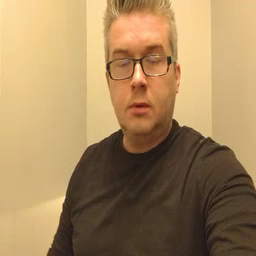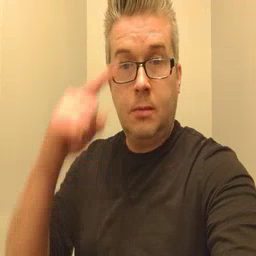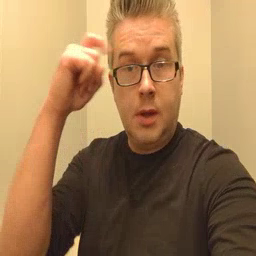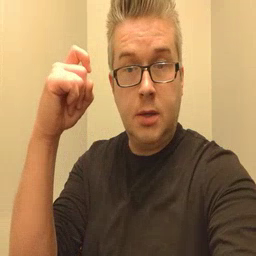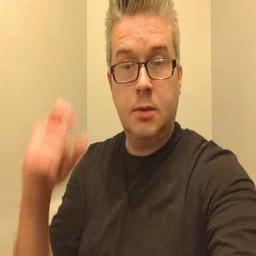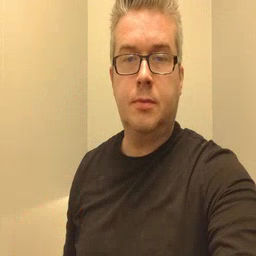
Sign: because